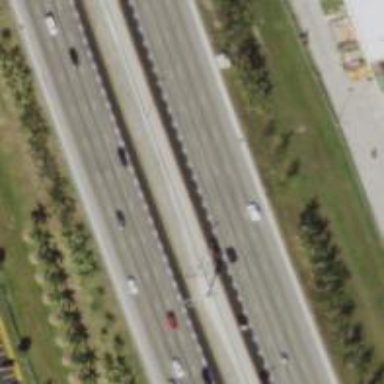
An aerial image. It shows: Asphalt motorway.